Question: I'd like to know how to plot the following function, defined by the red lines:

I've previously plotted a rectangle, which is easier because I just draw lines between the different points and that's it, but in this one I don't know how to join the extreme points (1, 1) and (5, 1) with the function y = sqrt(x) instead of a straight line.
Thanks.
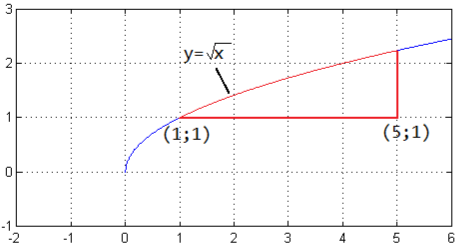
Answer: I think, this is what you want to achieve. The keypoint being I guess, you were not sure that how to calculate the y-coordinate value. That is, when I plote the vertical red line, for the y coordinate, I input sqrt(5). This you see in the 9th line in the code snippet below.
'''
clear;
clc;
figure(1);
clf;
x=0:0.01:6;
y=sqrt(x);
plot(x,y, 'LineWidth',2);
hold on;
plot([1 5], [1 1], 'r', 'LineWidth',2);
plot([5 5], [sqrt(5) 1], 'r', 'LineWidth',2);
grid on;
xlim([-2 6]);
ylim([-1 3]);
xlabel('x');
ylabel('y');
title('y=sqrt(x)');
text(1.01, 0.85,'(1; 1)', 'HorizontalAlignment','left', 'FontSize', 12, ...
'FontWeight', 'bold')
text(5.01, 0.85,'(5; 1)', 'HorizontalAlignment','left', 'FontSize', 12, ...
'FontWeight', 'bold')
text(2,0.5+sqrt(2),'\downarrow y=\surd x', 'HorizontalAlignment','left' ...
, 'FontSize', 12, 'FontWeight', 'bold')
'''